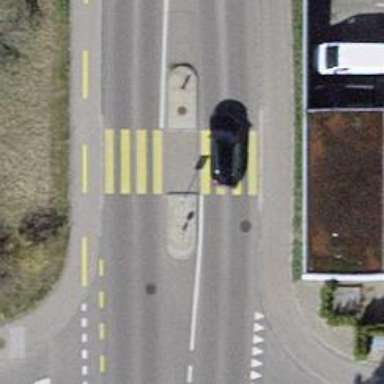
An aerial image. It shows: Marked crossing with zebra sign and island in the middle.